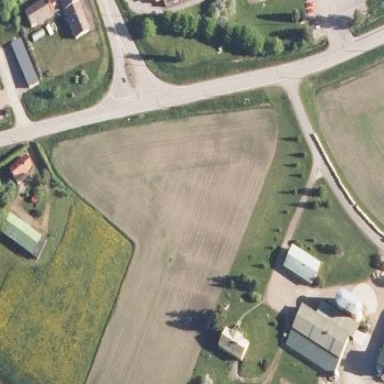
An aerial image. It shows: Farmyard area.